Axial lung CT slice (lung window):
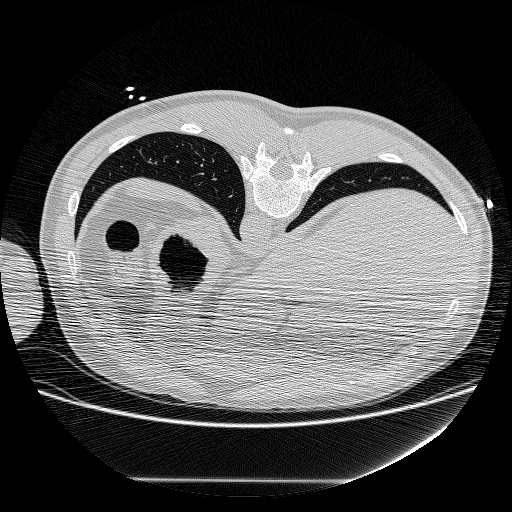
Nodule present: no